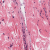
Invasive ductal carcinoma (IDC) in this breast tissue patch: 0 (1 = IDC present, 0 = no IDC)